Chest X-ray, AP view. Patient: 35 years old, sex F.
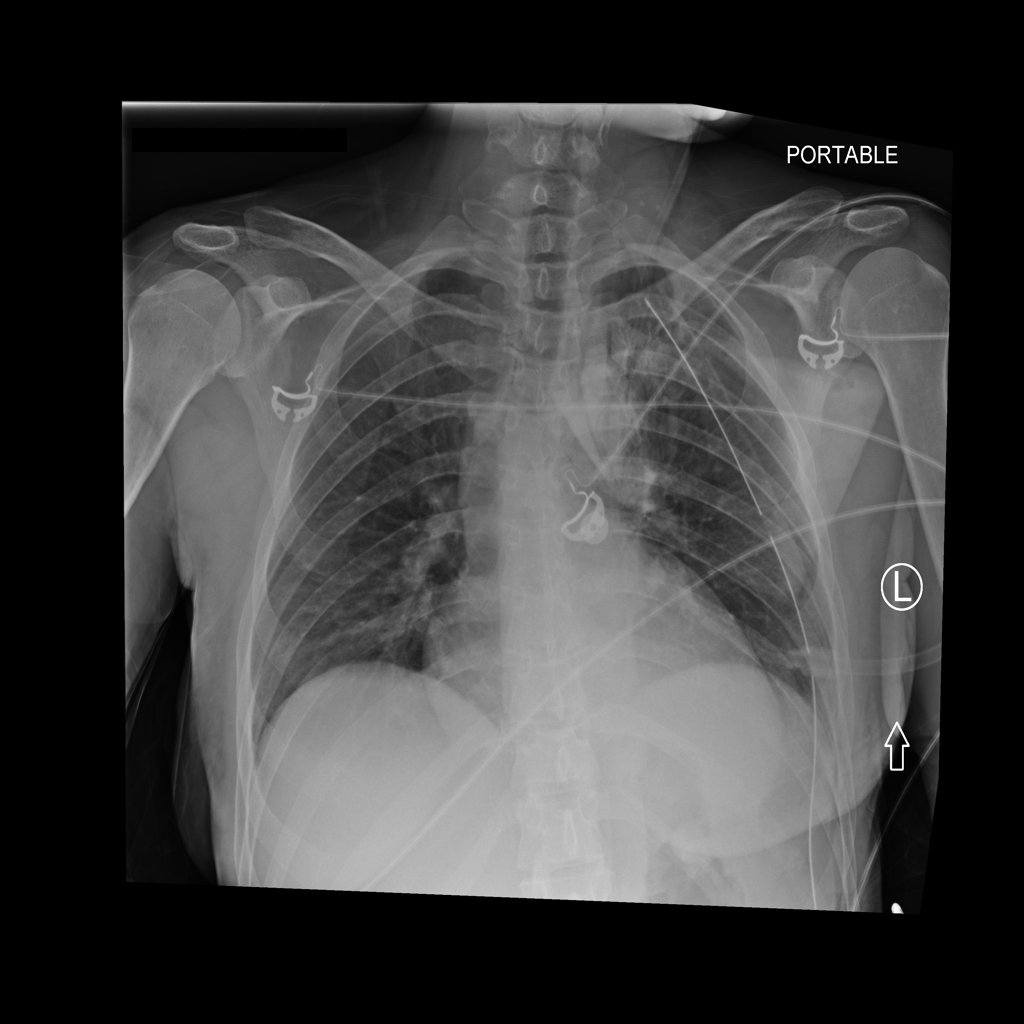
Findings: No Finding